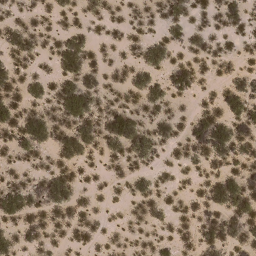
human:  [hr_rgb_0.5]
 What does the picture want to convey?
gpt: chaparral